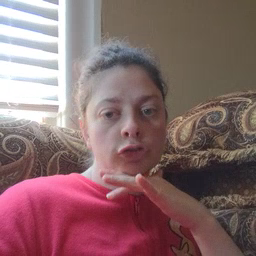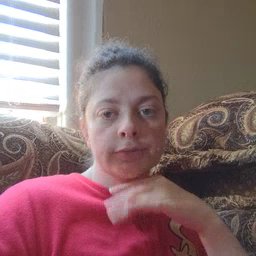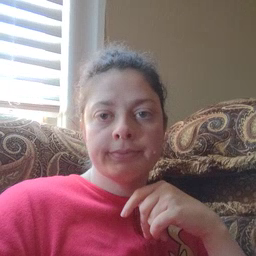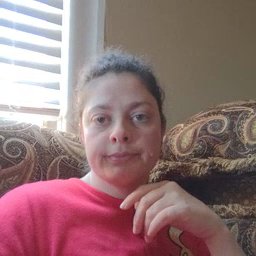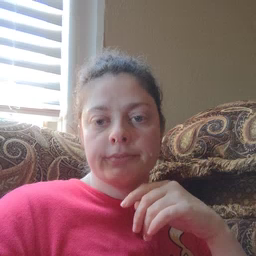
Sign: dirty